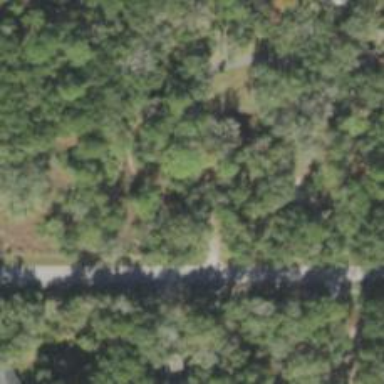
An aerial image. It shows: Driveway leading to service road.